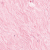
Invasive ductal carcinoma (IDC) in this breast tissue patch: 0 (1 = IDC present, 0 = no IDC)